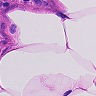
Metastatic tissue present: no